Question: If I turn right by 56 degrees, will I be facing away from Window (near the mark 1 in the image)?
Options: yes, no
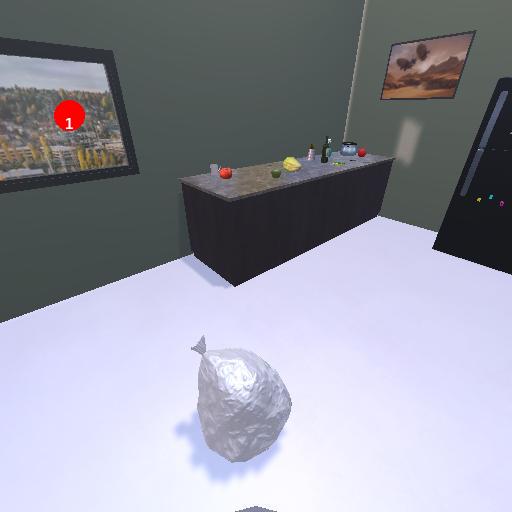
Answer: yes